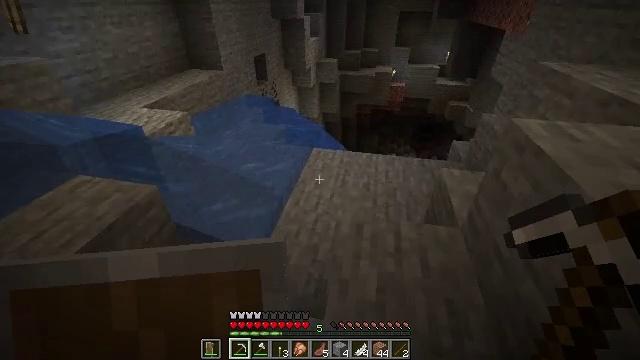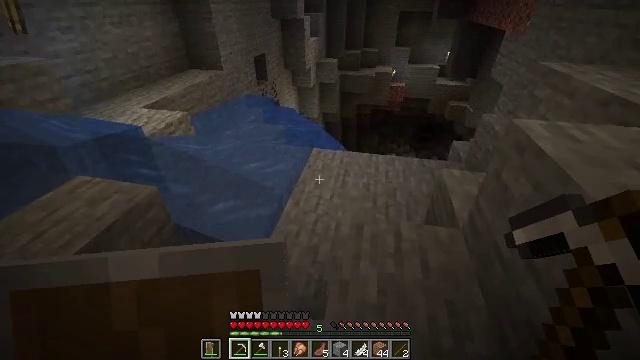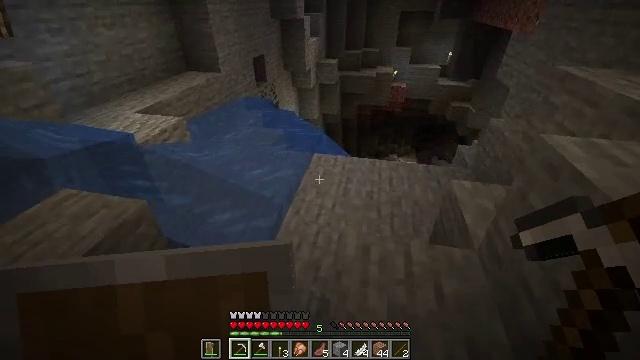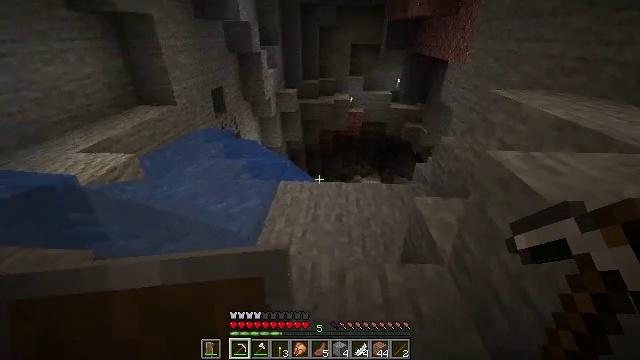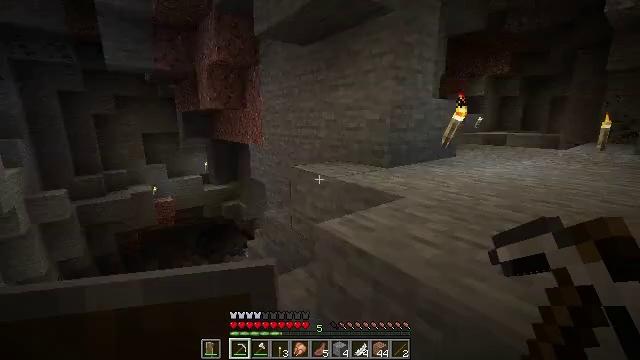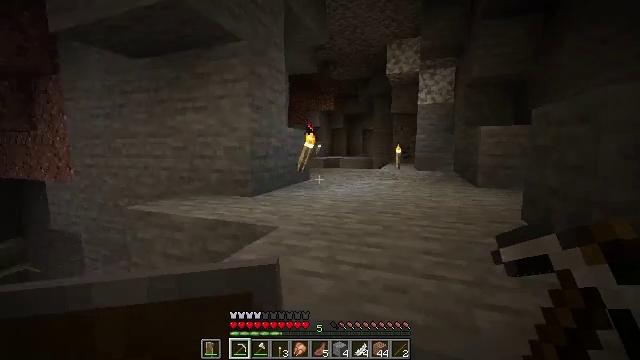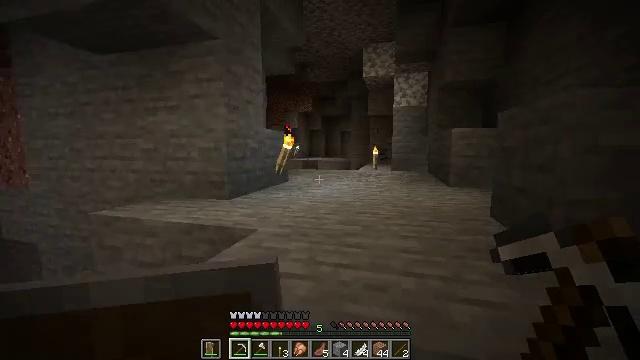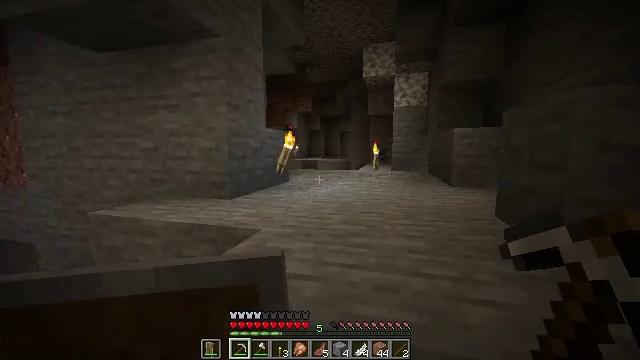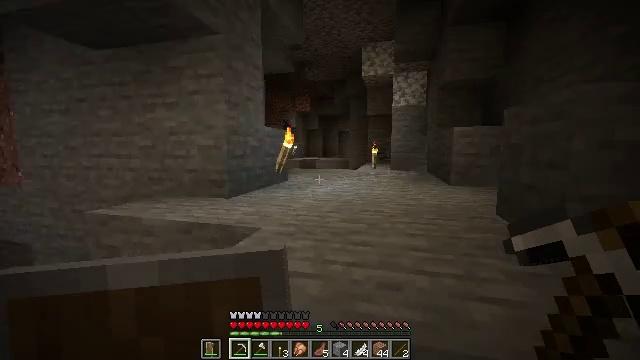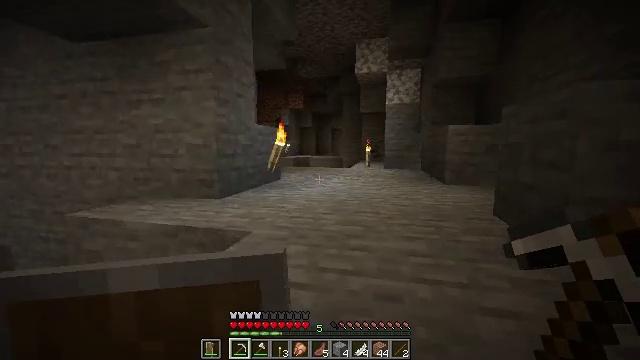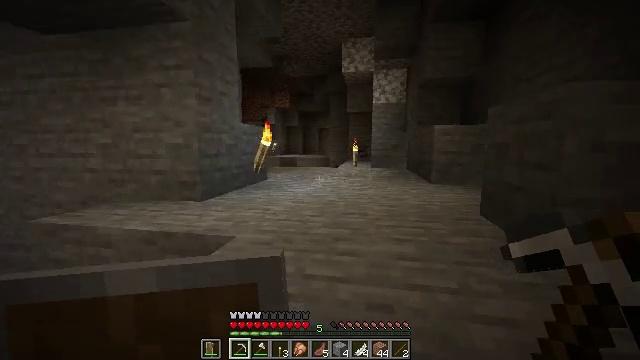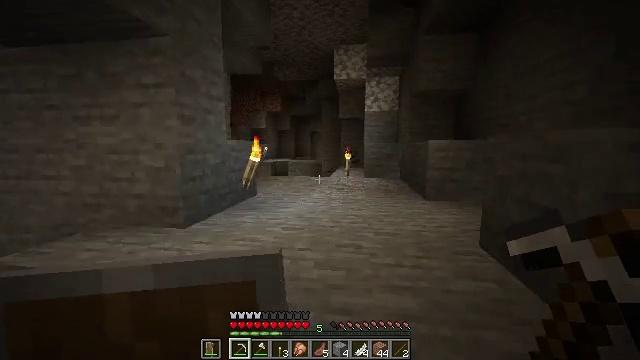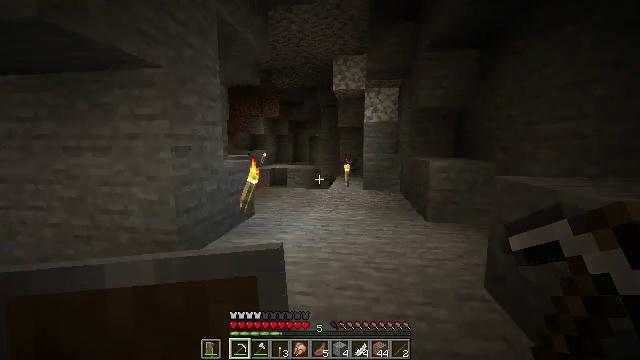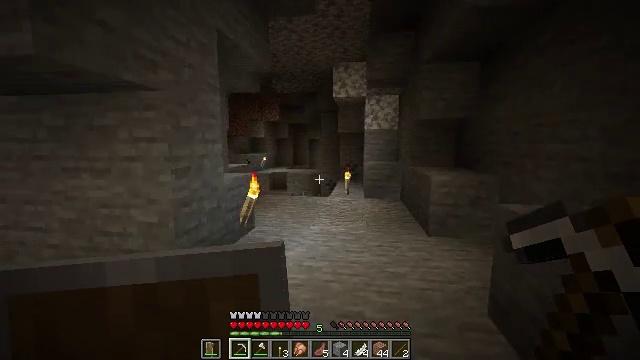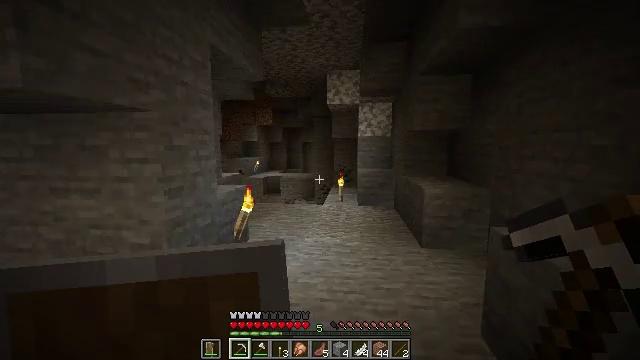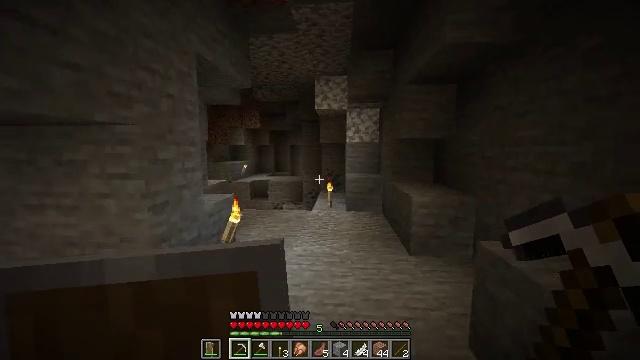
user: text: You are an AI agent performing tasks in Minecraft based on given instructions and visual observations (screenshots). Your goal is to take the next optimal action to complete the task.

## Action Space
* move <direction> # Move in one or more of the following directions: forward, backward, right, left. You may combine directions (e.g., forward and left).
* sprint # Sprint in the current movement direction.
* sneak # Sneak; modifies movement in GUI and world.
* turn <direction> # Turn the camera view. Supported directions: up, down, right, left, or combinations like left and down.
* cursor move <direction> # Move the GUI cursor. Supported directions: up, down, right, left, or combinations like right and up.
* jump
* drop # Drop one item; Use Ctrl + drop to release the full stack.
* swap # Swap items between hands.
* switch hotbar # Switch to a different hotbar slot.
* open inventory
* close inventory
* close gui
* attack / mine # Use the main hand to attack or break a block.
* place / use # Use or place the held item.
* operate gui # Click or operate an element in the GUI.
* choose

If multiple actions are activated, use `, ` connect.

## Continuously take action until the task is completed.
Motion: motion action
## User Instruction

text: Break the granite to collect it.
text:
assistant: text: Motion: move forward
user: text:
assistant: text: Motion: move forward
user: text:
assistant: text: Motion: move forward, turn right and up
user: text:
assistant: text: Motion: move forward, turn right and up
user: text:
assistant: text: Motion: turn right and up
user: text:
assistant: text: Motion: turn right
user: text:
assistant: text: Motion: no_op
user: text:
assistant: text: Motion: no_op
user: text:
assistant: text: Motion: move forward, turn right
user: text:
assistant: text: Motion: move forward, turn right
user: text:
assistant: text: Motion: move forward, turn right, jump
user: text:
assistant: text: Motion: move forward, jump
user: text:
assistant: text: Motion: move forward, jump
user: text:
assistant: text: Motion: move forward, turn right, jump
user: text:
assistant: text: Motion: move forward, turn right, jump
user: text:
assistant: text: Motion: move forward, jump
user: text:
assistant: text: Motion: move forward, jump
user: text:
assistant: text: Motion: move forward
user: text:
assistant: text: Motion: move forward
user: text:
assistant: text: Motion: move forward
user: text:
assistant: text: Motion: move forward
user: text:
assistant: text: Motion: move forward
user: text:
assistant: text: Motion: move forward
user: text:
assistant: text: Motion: move forward
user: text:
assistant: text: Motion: move forward
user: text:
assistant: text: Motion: move forward, turn left and down
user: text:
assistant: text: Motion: move forward, turn left and down
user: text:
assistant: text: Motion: move forward
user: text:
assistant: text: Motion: move forward
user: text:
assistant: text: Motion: move forward